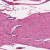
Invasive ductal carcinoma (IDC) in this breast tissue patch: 0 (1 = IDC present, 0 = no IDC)